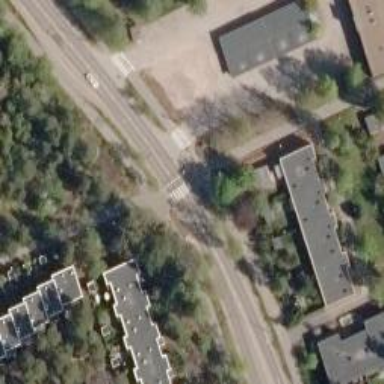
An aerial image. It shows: Road with "give way" sign.